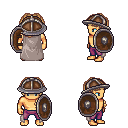
a pixel art fantasy rpg character, male body template, human, tanned skin, gray cape, magenta pants, light blonde princess hairstyle, chain helm, shield, four views (front, back, left, right), 2x2 character sprite sheet, small pixel art, hard edges, no anti-aliasing